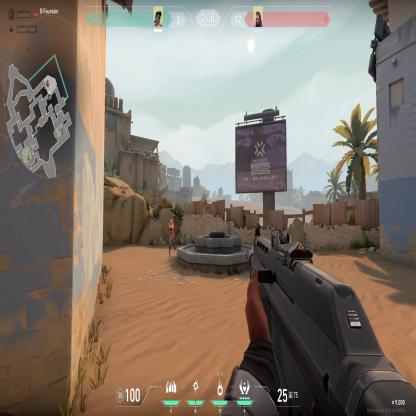
Label: enemy